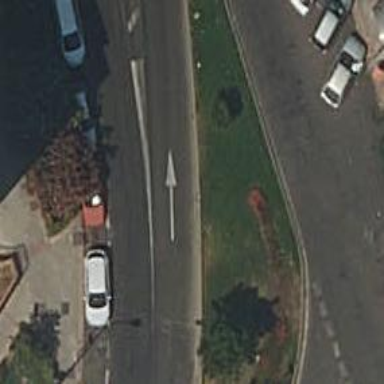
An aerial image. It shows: Tertiary road that leads to roundabout.